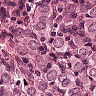
Metastatic tissue present: yes